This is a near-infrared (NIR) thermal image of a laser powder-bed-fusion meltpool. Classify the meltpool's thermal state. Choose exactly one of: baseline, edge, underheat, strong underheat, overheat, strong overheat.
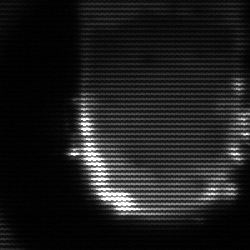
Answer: baseline